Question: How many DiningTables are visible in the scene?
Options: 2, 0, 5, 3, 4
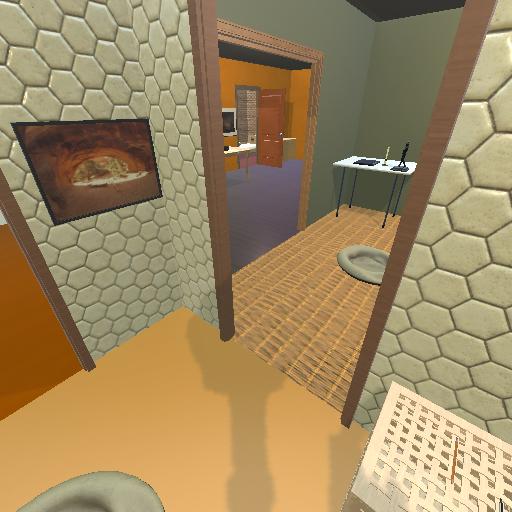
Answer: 2